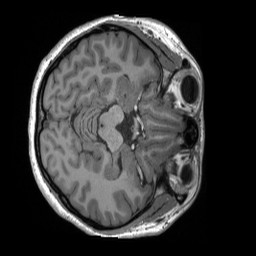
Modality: T1w
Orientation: axial
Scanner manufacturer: siemens
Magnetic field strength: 3 T
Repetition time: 2.4 s
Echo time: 0.00224 s